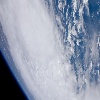
Label: cloud